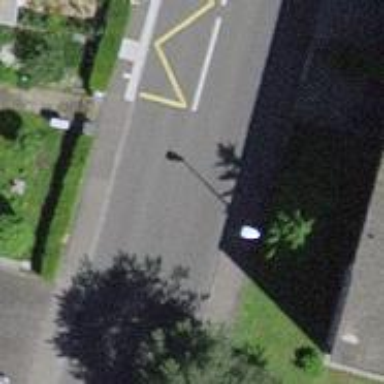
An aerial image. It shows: Bus stop with designated public transport stop position.